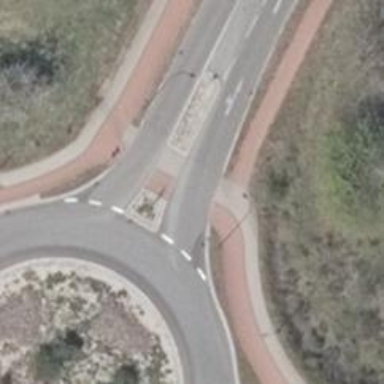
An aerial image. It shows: Uncontrolled road crossing with pedestrian island.